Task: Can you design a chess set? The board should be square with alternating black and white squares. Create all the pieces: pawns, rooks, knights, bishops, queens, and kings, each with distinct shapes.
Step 4206:
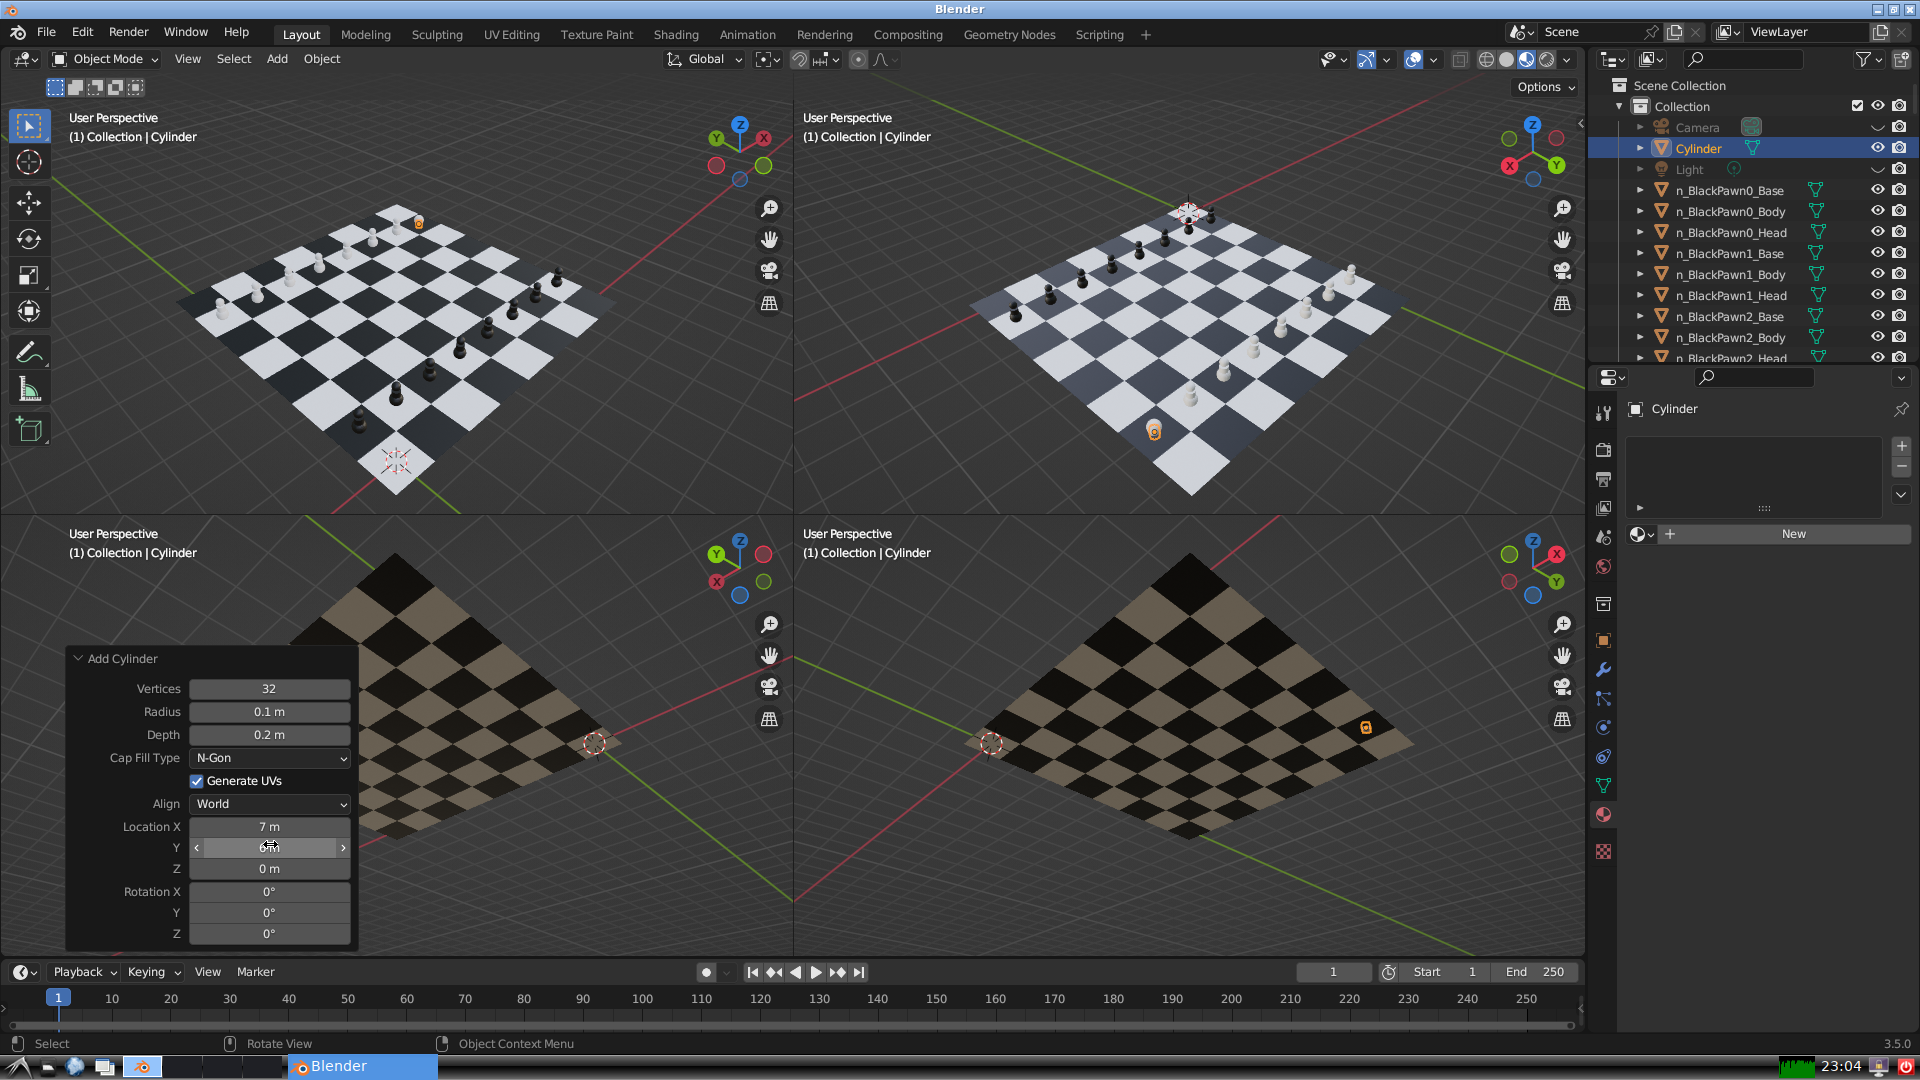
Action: {"mouse_move": [270, 868]}